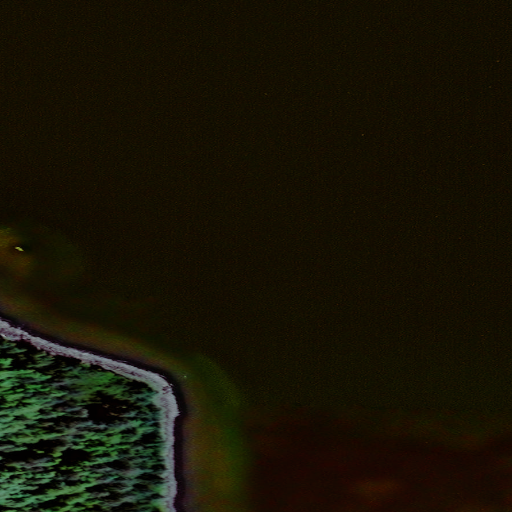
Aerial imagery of cape in Alaska named Putnam Point containing only unknown